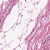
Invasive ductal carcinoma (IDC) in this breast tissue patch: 0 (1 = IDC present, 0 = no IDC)